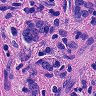
Metastatic tissue present: yes